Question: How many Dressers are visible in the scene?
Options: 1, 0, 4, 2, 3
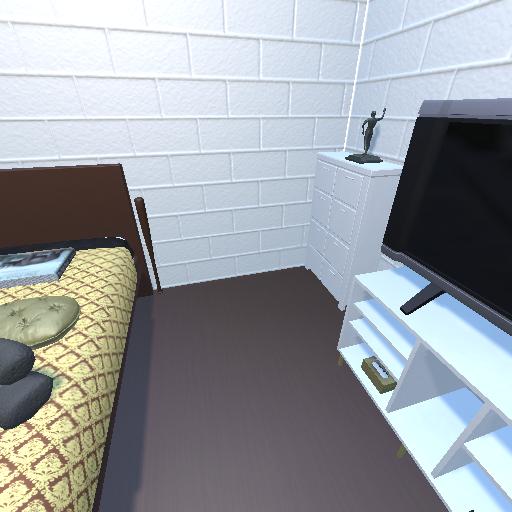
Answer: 1